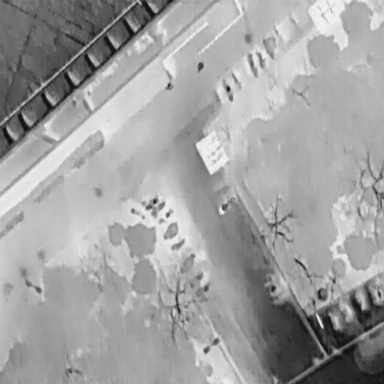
There are two People in the infrared image.